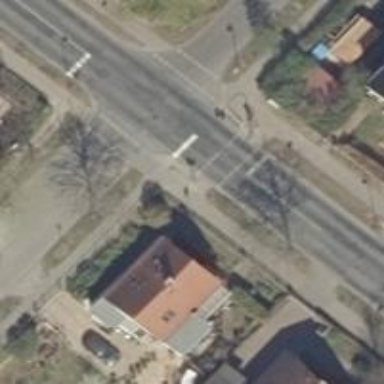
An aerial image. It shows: Footway with traffic signals at crossing.